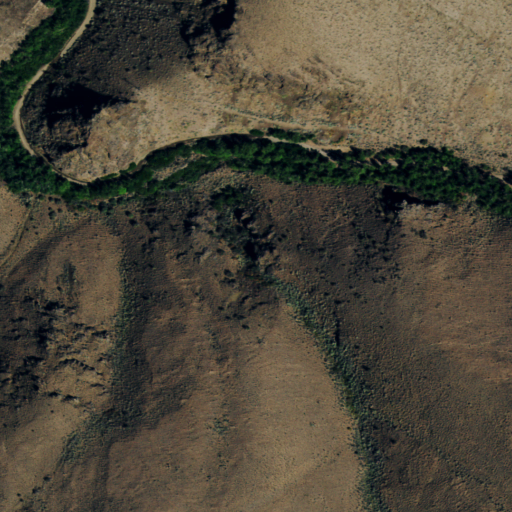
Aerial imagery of valley in Nevada named Lewis Canyon containing shrub, evergreen forest, and woody wetlands